Question: I have a conundrum with a design.
Imagine the new Facebook timeline with lots of chronological posts attached to it. However instead of a straight line I need to make a curved line with the content placed against it like so:

The complexity comes in because as the user scrolls more posts are loaded (facebook/google images style) so the line could almost be endless.
As far as I can tell my options are:
1. SVG - poor support in old browsers
2. Flash layer - embed wil be huge and cause performance issues
3. canvas - again the canvas will be huge and might cause performance issues
Are there any cross browser gfx libraries which could do this, preferably with support for IE7/8? Or is there a smarter way to do this which I might be overlooking?
See below, Raphael proved to be the best way I found to do this.
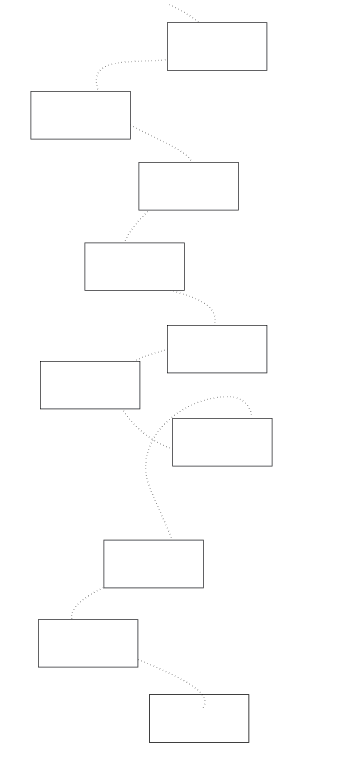
Answer: Use SVG via <URL> - it supports IE6+.